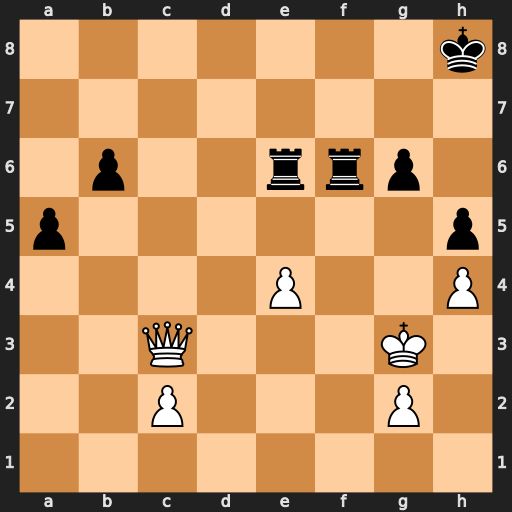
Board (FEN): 7k/8/1p2rrp1/p6p/4P2P/2Q3K1/2P3P1/8
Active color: w
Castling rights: -
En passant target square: -
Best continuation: Qc8+ Kg7 e5 Kf7 exf6